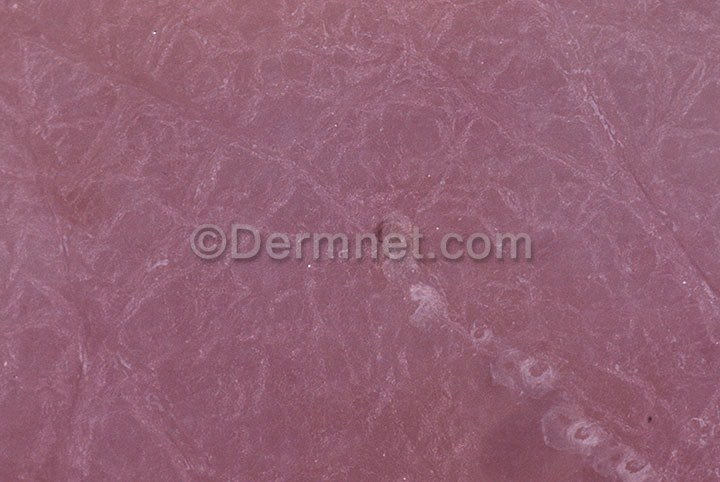
Disease: Scabies Lyme Disease and other Infestations and Bites